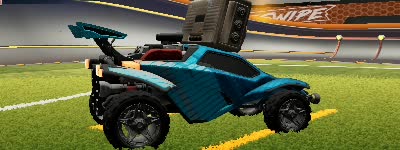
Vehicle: octane